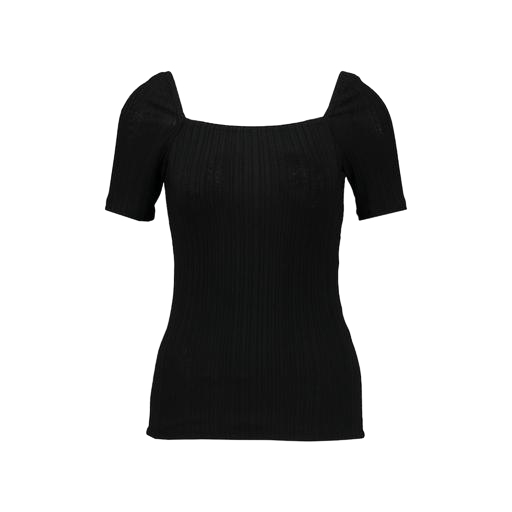
black ribbed cold-shoulder tee, short-sleeve top only macy, black ribbed t-shirt, white background